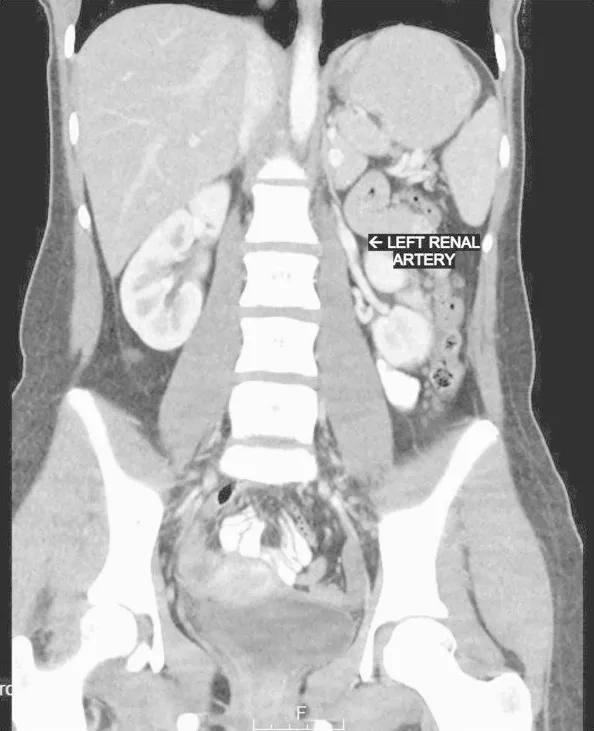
Left renal artery.
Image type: radiology (ct)